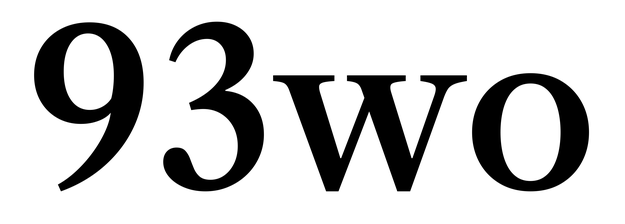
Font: LibreCaslonText_Medium